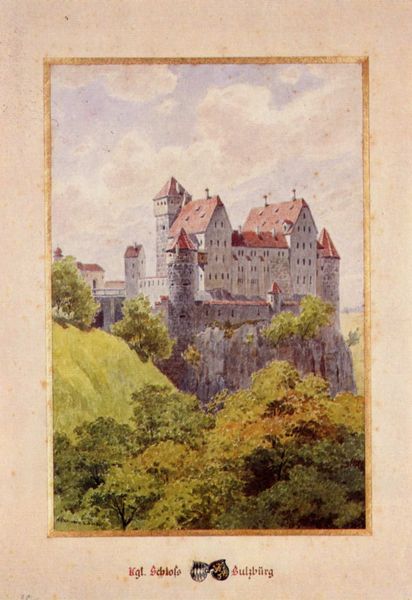
Titel: Mühlhausen (Oberpfalz), Schloss Sulzbürg
Künstler: Josef Andreas Weiss
Standort: Regensburg
Institution: Stadtmuseum
Schlagwörter: berg, blau, blätter, felsen, himmel, laub, schatten, weiß, wolken, aquarell, bäume, gelb, grün, landschaft, ocker, bunt, fenster, grau, hell, licht, vordergrund, zeichnung, ausblick, dach, gras, haus, rasen, rose, rot, schloss, wiese, beige, wand, architektur, rahmen, bild, horizont, häuser, hügel, natur, strauch, busch, büsche, sonne, sträucher, gold, rosa, tal, wald, anhöhe, kamine, turm, farbig, papier, ansicht, fassade, perspektive, abhang, fels, gebirge, dächer, giebel, mauer, schornsteine, idylle, werbung, rand, romantik, luft, könig, inschrift, hoch, zinnen, burg, bayern, türme, dachfenster, festung, druck, beschriftung, koloriert, wappen, mittelalter, laubbäume, graben, felsvorsprung, erinnerung, stockwerke, bau, bauwerk, profanbau, satteldächer, getönt, pultdach, handzeichnung, pyramidendach, salzburg, neuschwanstein, kegelturm